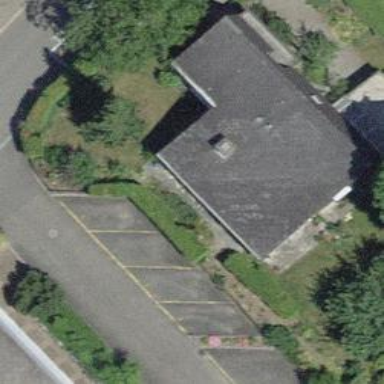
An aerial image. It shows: Flat-roofed building.